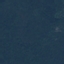
Land use / land cover class: Forest